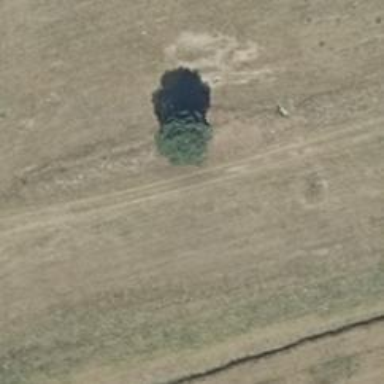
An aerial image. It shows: Evergreen needle-leaved tree.